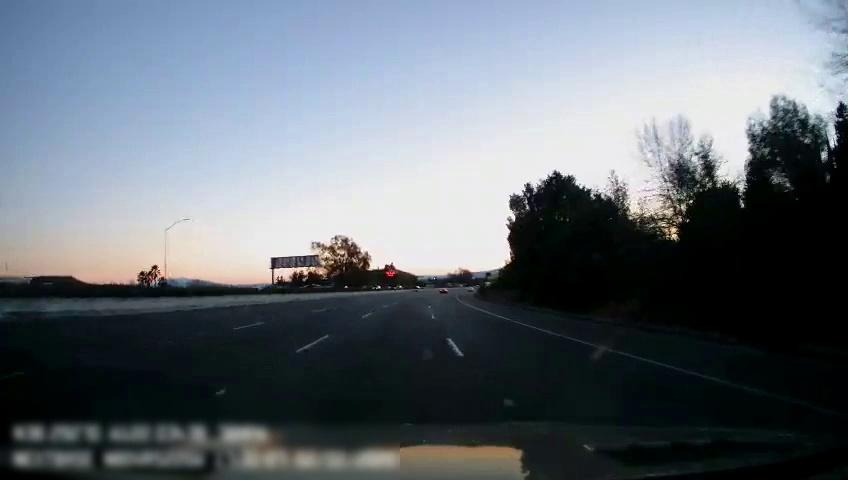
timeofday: Day
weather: Sunny
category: Drivable Space
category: Lanes | Current Lane
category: Lanes | Current Lane
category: Lanes | Alternate Lane
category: Lanes | Alternate Lane